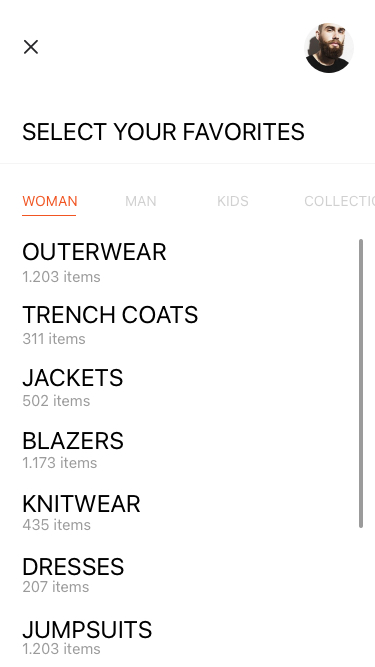
Text in this UI design:
Select your favorites
OUTERWEAR
TRENCH COATS
JACKETS
BLAZERS
KNITWEAR
DRESSES
JUMPSUITS
T-SHIRTS
TROUSERS
JEANS
Woman
Man
Kids
Collections
1.203 items
311 items
502 items
1.173 items
435 items
207 items
1.203 items